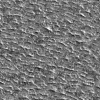
Atmospheric dust classification: not_dusty